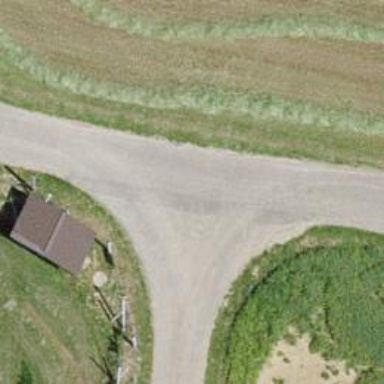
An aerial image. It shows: Well-maintained track road of grade 1.